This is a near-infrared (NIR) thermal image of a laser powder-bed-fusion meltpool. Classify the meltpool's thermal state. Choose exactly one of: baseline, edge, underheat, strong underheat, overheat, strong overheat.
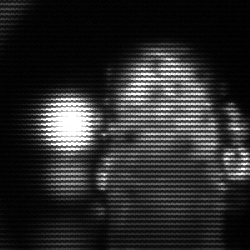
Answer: strong underheat